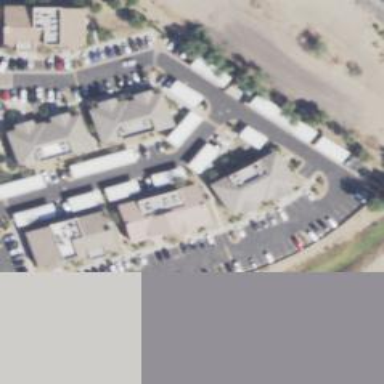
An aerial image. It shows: Healthcare clinic.